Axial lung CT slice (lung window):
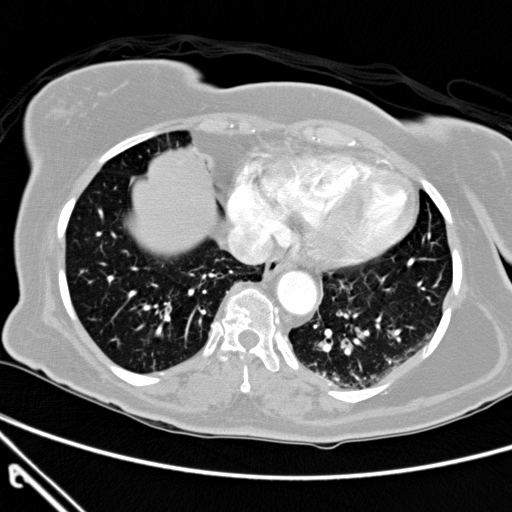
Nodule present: no